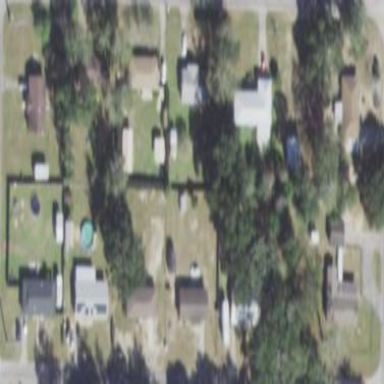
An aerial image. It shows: This residential area consists of single-family homes.